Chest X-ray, PA view. Patient: 57 years old, sex F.
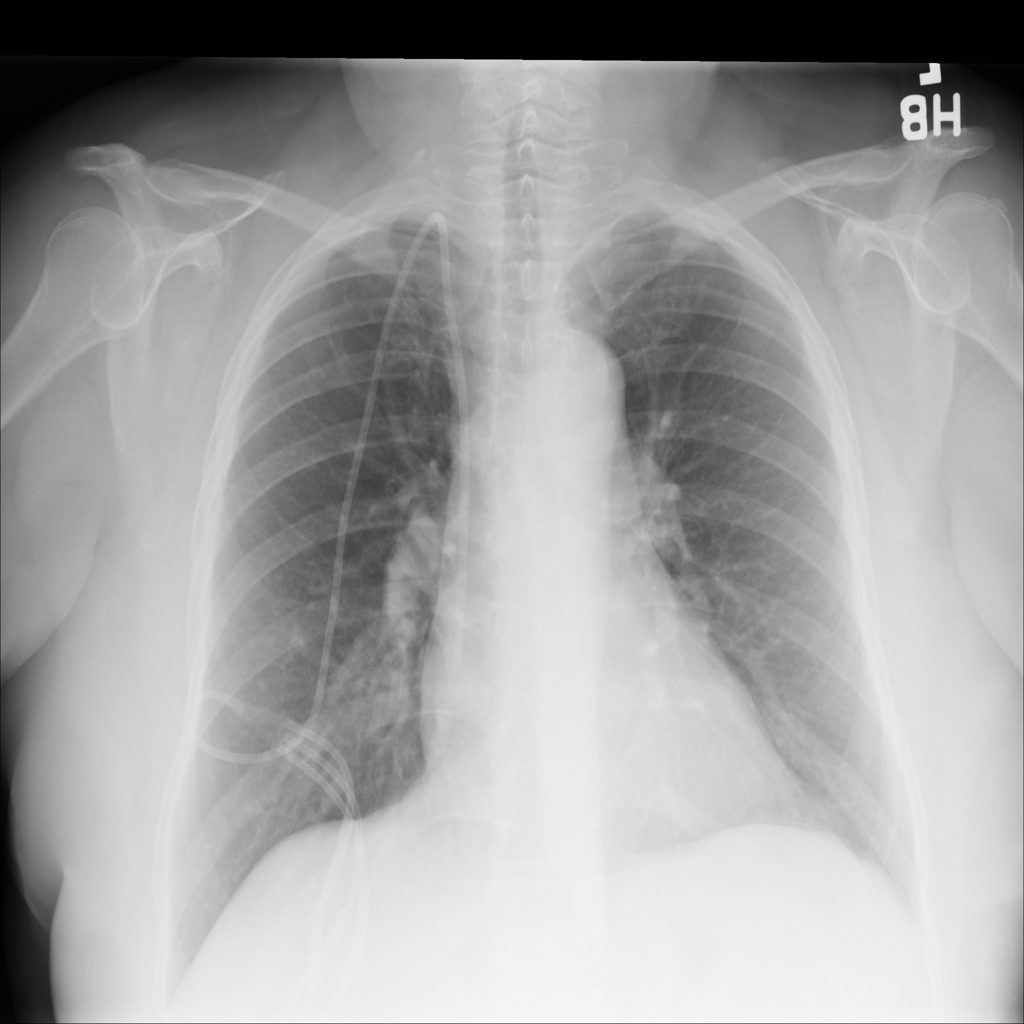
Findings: No Finding